Chest X-ray. View position: PA
Patient age: 62
Patient sex: F
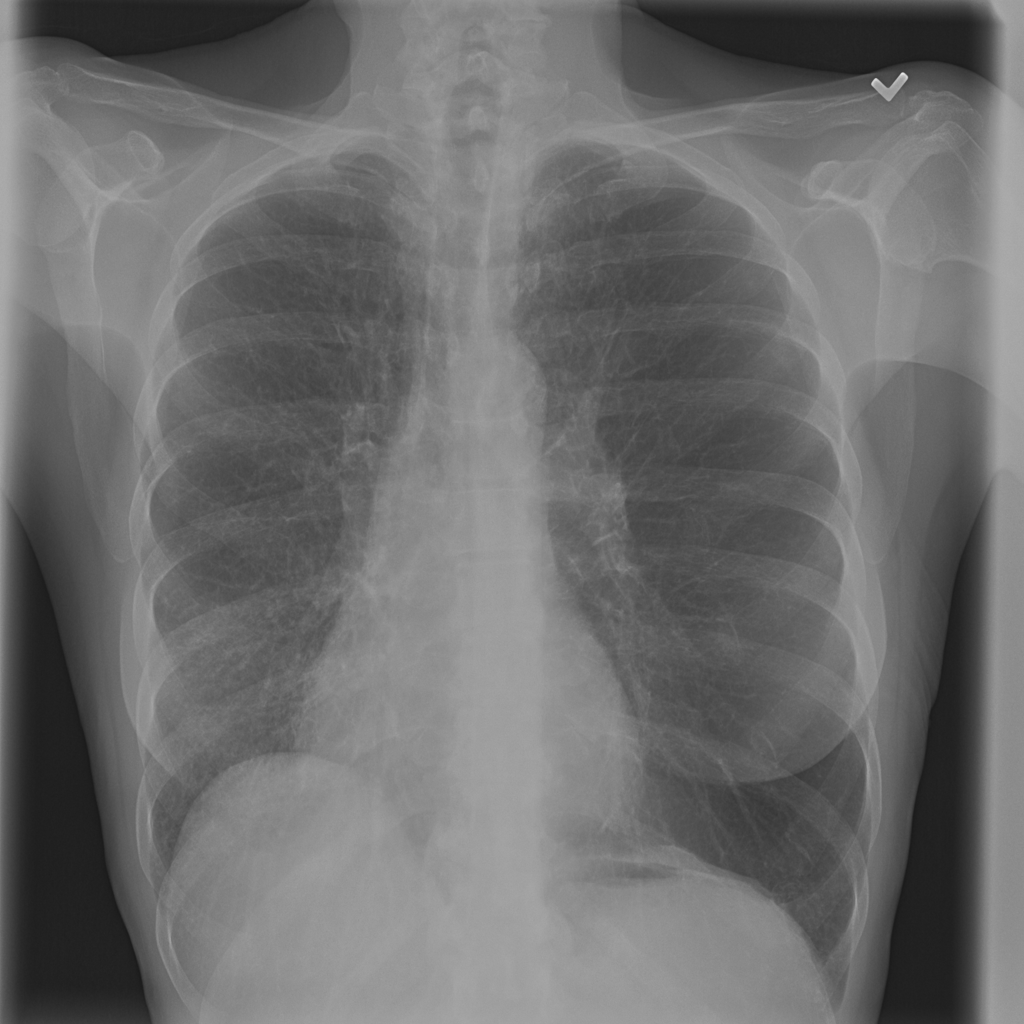
Finding: Pneumothorax